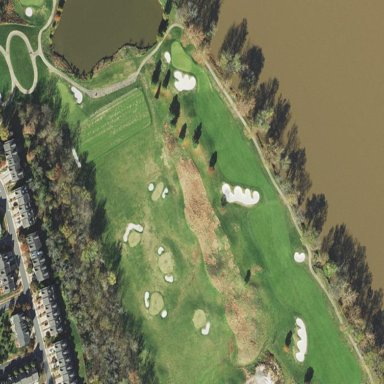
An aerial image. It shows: Scenic golf fairway.